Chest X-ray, AP view. Patient: 29 years old, sex M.
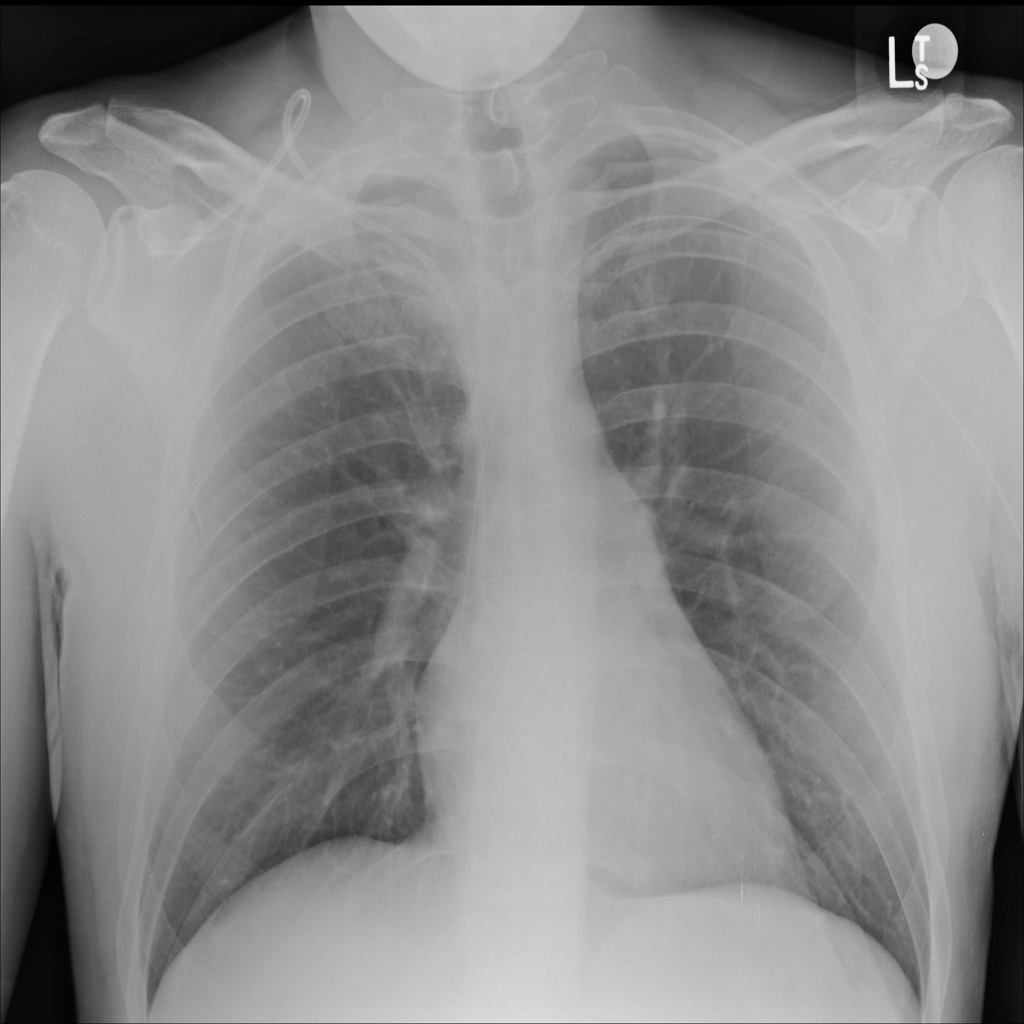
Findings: No Finding